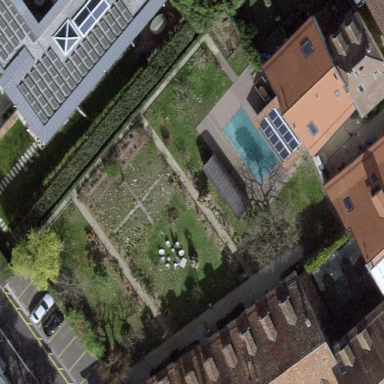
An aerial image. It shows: Garden area designated for leisure land.